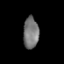
Tissue: prostate
Cell type: T cells
Senescence score: 0.2443
Nuclear area (px): 476
Mean DAPI intensity: 118.731